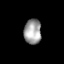
Tissue: skin
Cell type: Others
Senescence score: 0.7274
Nuclear area (px): 423
Mean DAPI intensity: 158.785